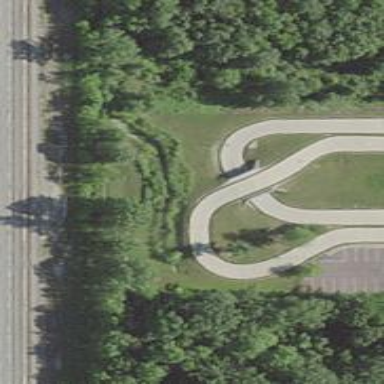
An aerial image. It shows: Bridge over motor raceway.